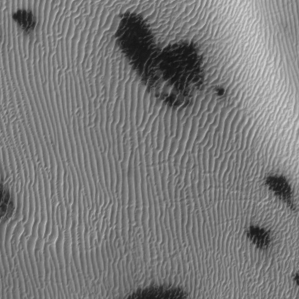
Label: frost